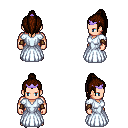
a pixel art fantasy rpg character, male body template, human, light skin, underdress, teal pants, brown long topknot hairstyle, purple tiara, leather bracers, metal boots, four views (front, back, left, right), 2x2 character sprite sheet, small pixel art, hard edges, no anti-aliasing